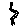
Label: zigzag